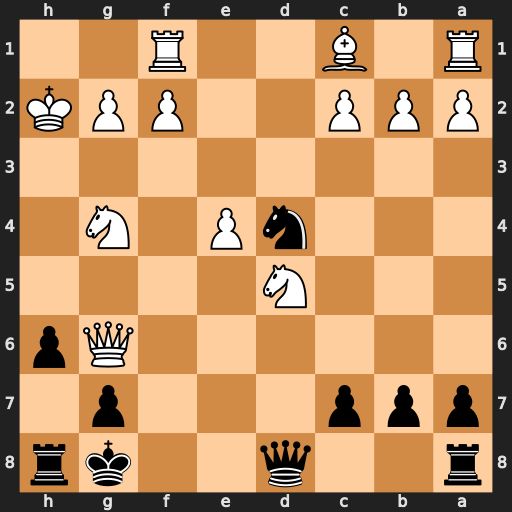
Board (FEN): r2q2kr/ppp3p1/6Qp/3N4/3nP1N1/8/PPP2PPK/R1B2R2
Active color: b
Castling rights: -
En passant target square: -
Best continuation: Qh4+ Kg1 Ne2#